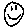
Label: smiley face